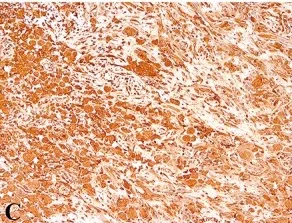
Immunohistochemistry reveals their phagocytic lineage with strong expression of CD68. 20x).
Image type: pathology (immunostaining)